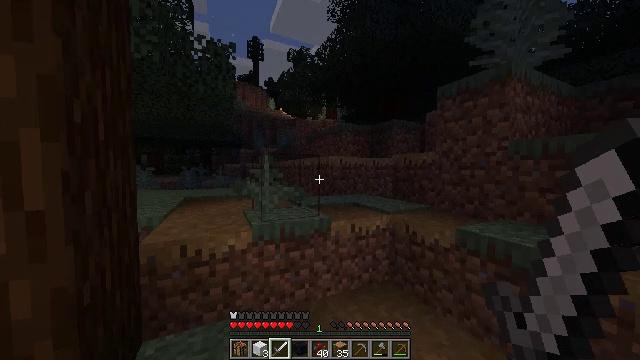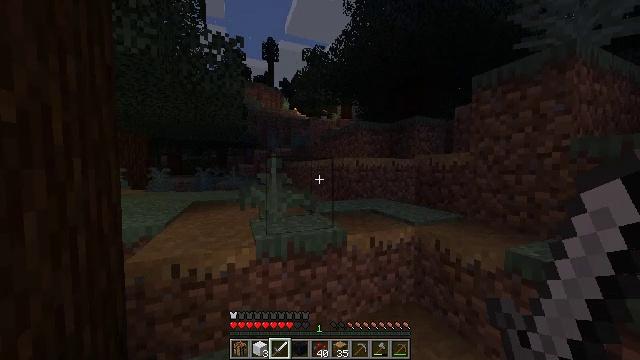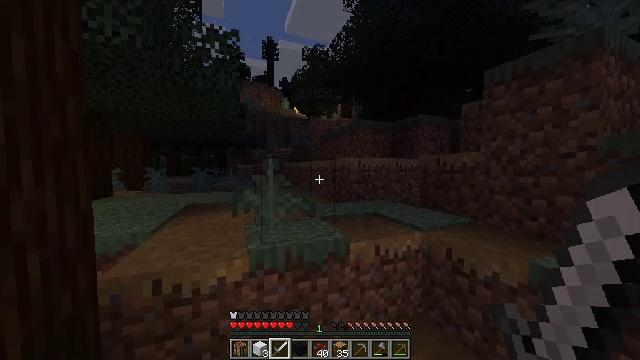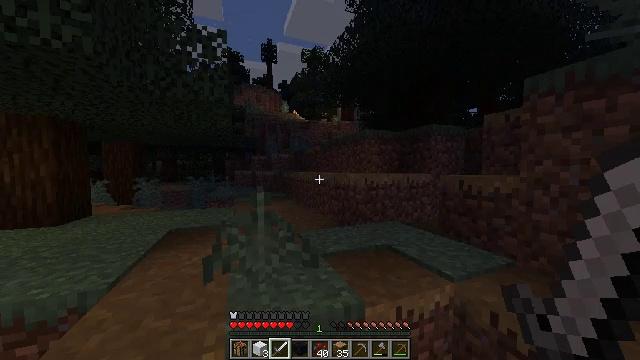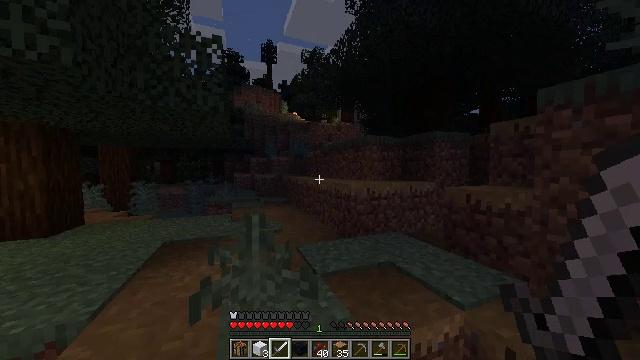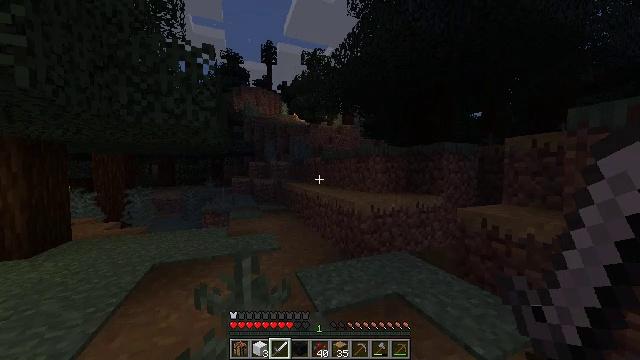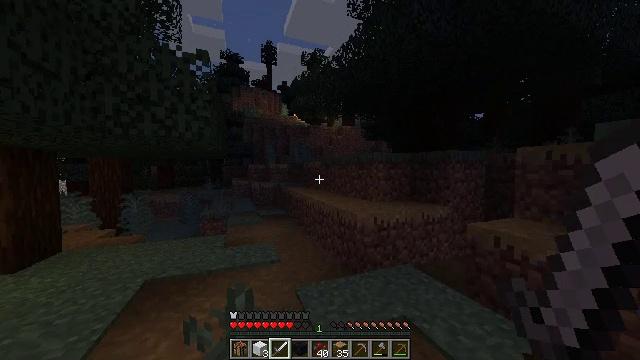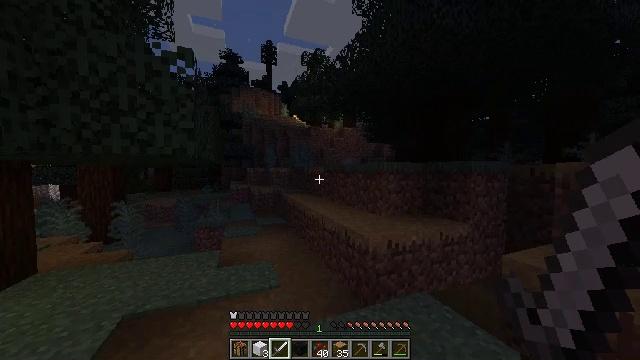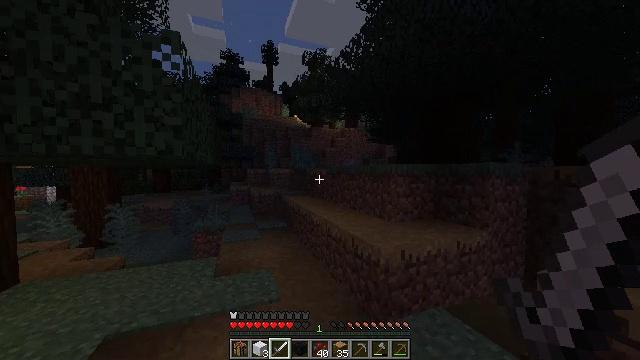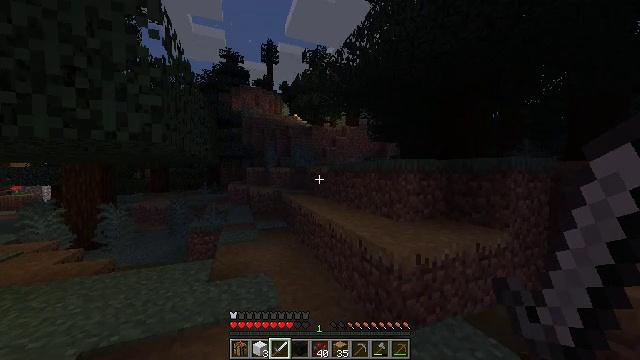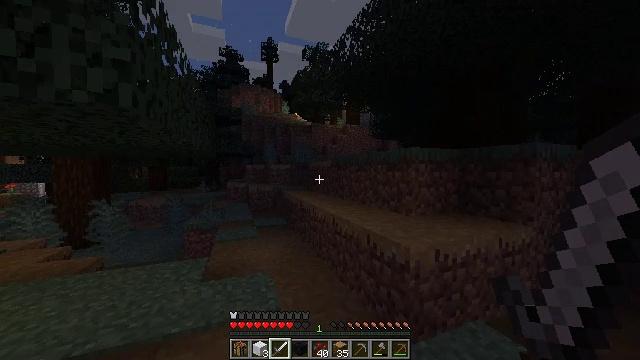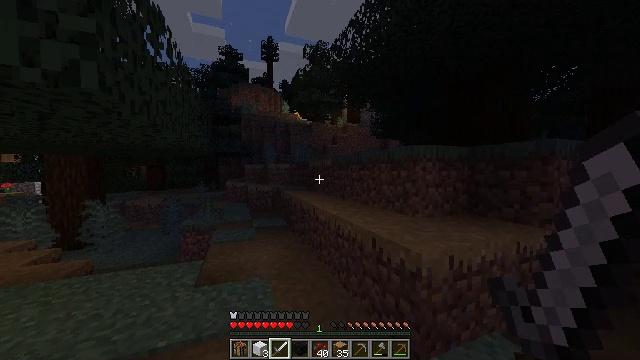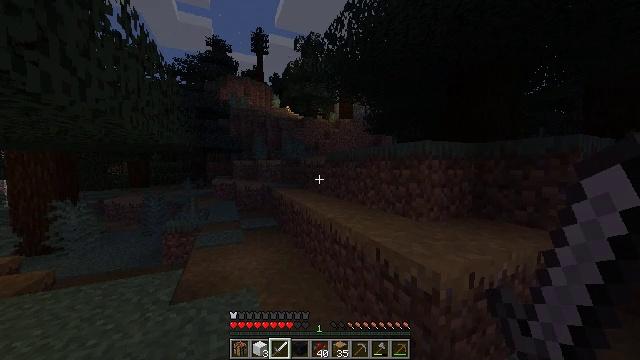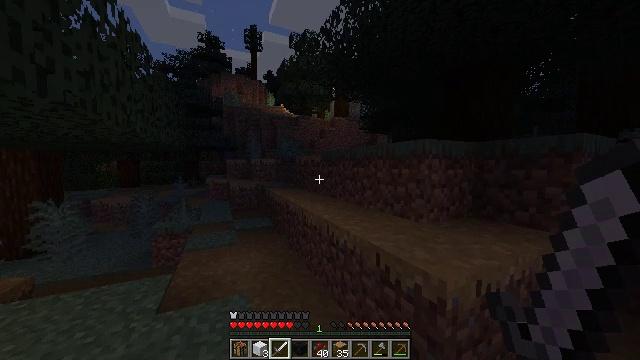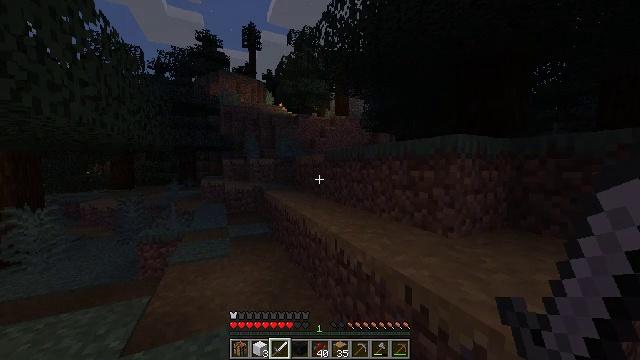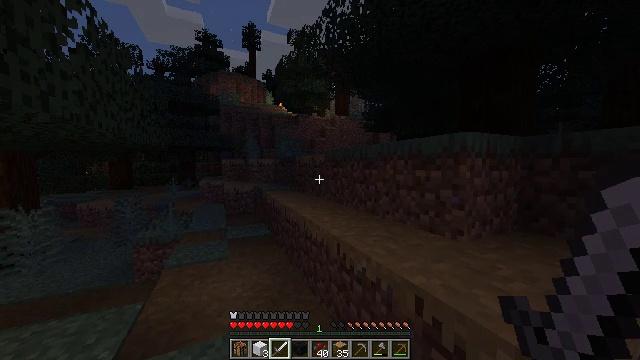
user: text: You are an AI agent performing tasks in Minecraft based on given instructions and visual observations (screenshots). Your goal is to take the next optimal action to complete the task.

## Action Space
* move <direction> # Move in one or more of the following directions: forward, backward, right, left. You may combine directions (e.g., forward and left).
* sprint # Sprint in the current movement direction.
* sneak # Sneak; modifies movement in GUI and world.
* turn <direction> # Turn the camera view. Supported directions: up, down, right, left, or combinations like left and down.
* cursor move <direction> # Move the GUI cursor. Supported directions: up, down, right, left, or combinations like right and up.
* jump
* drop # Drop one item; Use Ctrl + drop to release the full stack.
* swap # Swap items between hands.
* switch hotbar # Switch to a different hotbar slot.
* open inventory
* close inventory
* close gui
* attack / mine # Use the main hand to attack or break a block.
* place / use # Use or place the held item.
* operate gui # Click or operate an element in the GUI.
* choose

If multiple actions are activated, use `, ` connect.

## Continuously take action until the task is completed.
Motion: motion action
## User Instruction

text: Collect spruce leaves for landscaping.
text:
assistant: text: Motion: move forward, turn left
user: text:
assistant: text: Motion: move forward
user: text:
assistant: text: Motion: move forward, jump
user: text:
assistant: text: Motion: move forward and move left, jump
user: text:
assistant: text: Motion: move forward and move left, jump
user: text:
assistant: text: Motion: move forward and move left
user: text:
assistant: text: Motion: move forward and move left
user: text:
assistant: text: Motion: move forward
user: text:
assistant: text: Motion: move forward
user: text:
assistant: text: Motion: move forward
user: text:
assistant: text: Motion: move forward
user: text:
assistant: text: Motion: move forward, turn right
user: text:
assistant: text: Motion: move forward, turn right
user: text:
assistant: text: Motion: move forward
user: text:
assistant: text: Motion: move forward
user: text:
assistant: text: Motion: move forward, jump
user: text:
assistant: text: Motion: move forward, jump
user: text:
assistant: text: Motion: move forward, jump
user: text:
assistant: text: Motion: move forward, turn left
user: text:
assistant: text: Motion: move forward, turn left and down
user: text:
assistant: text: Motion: move forward, turn left and down
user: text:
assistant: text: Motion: move forward, turn left and down
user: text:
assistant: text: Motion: move forward
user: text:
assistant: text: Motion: move forward
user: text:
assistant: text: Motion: move forward and move left
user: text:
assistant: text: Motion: move forward and move left
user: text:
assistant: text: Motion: move forward and move left
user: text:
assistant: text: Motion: move forward
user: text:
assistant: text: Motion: move forward
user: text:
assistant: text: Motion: move forward